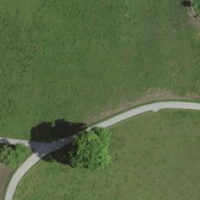
EUNIS habitat code: 52
Species observed at this site:
Milvus milvus